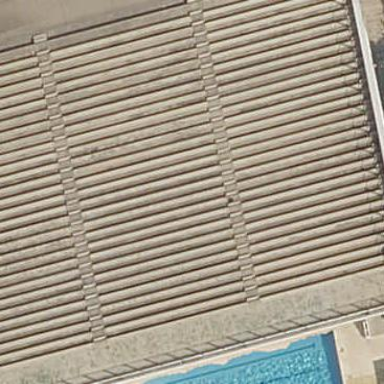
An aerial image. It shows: Swimming pool located in leisure land.